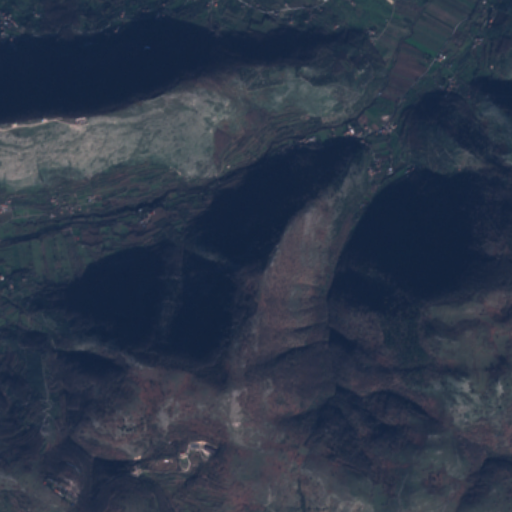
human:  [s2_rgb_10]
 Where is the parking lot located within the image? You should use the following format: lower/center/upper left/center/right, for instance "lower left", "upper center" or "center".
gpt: The parking lot is located in the lower left of the image.
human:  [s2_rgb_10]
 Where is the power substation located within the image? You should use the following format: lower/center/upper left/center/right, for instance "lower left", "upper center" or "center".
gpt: The power substation is located in the upper left of the image.
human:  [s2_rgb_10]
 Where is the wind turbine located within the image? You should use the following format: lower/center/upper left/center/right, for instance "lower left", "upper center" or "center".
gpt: The wind turbine is located in the upper left of the image.
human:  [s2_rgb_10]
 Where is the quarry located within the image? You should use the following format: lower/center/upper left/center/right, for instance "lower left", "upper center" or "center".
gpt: There is no quarry in the image.